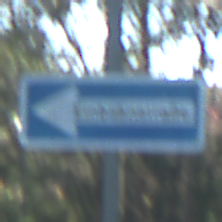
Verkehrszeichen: EinbahnstrasseLinksweisend
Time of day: MorningAfternoon
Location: Outdoor (Nature)
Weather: Clear
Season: NotSpecified
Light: Natural